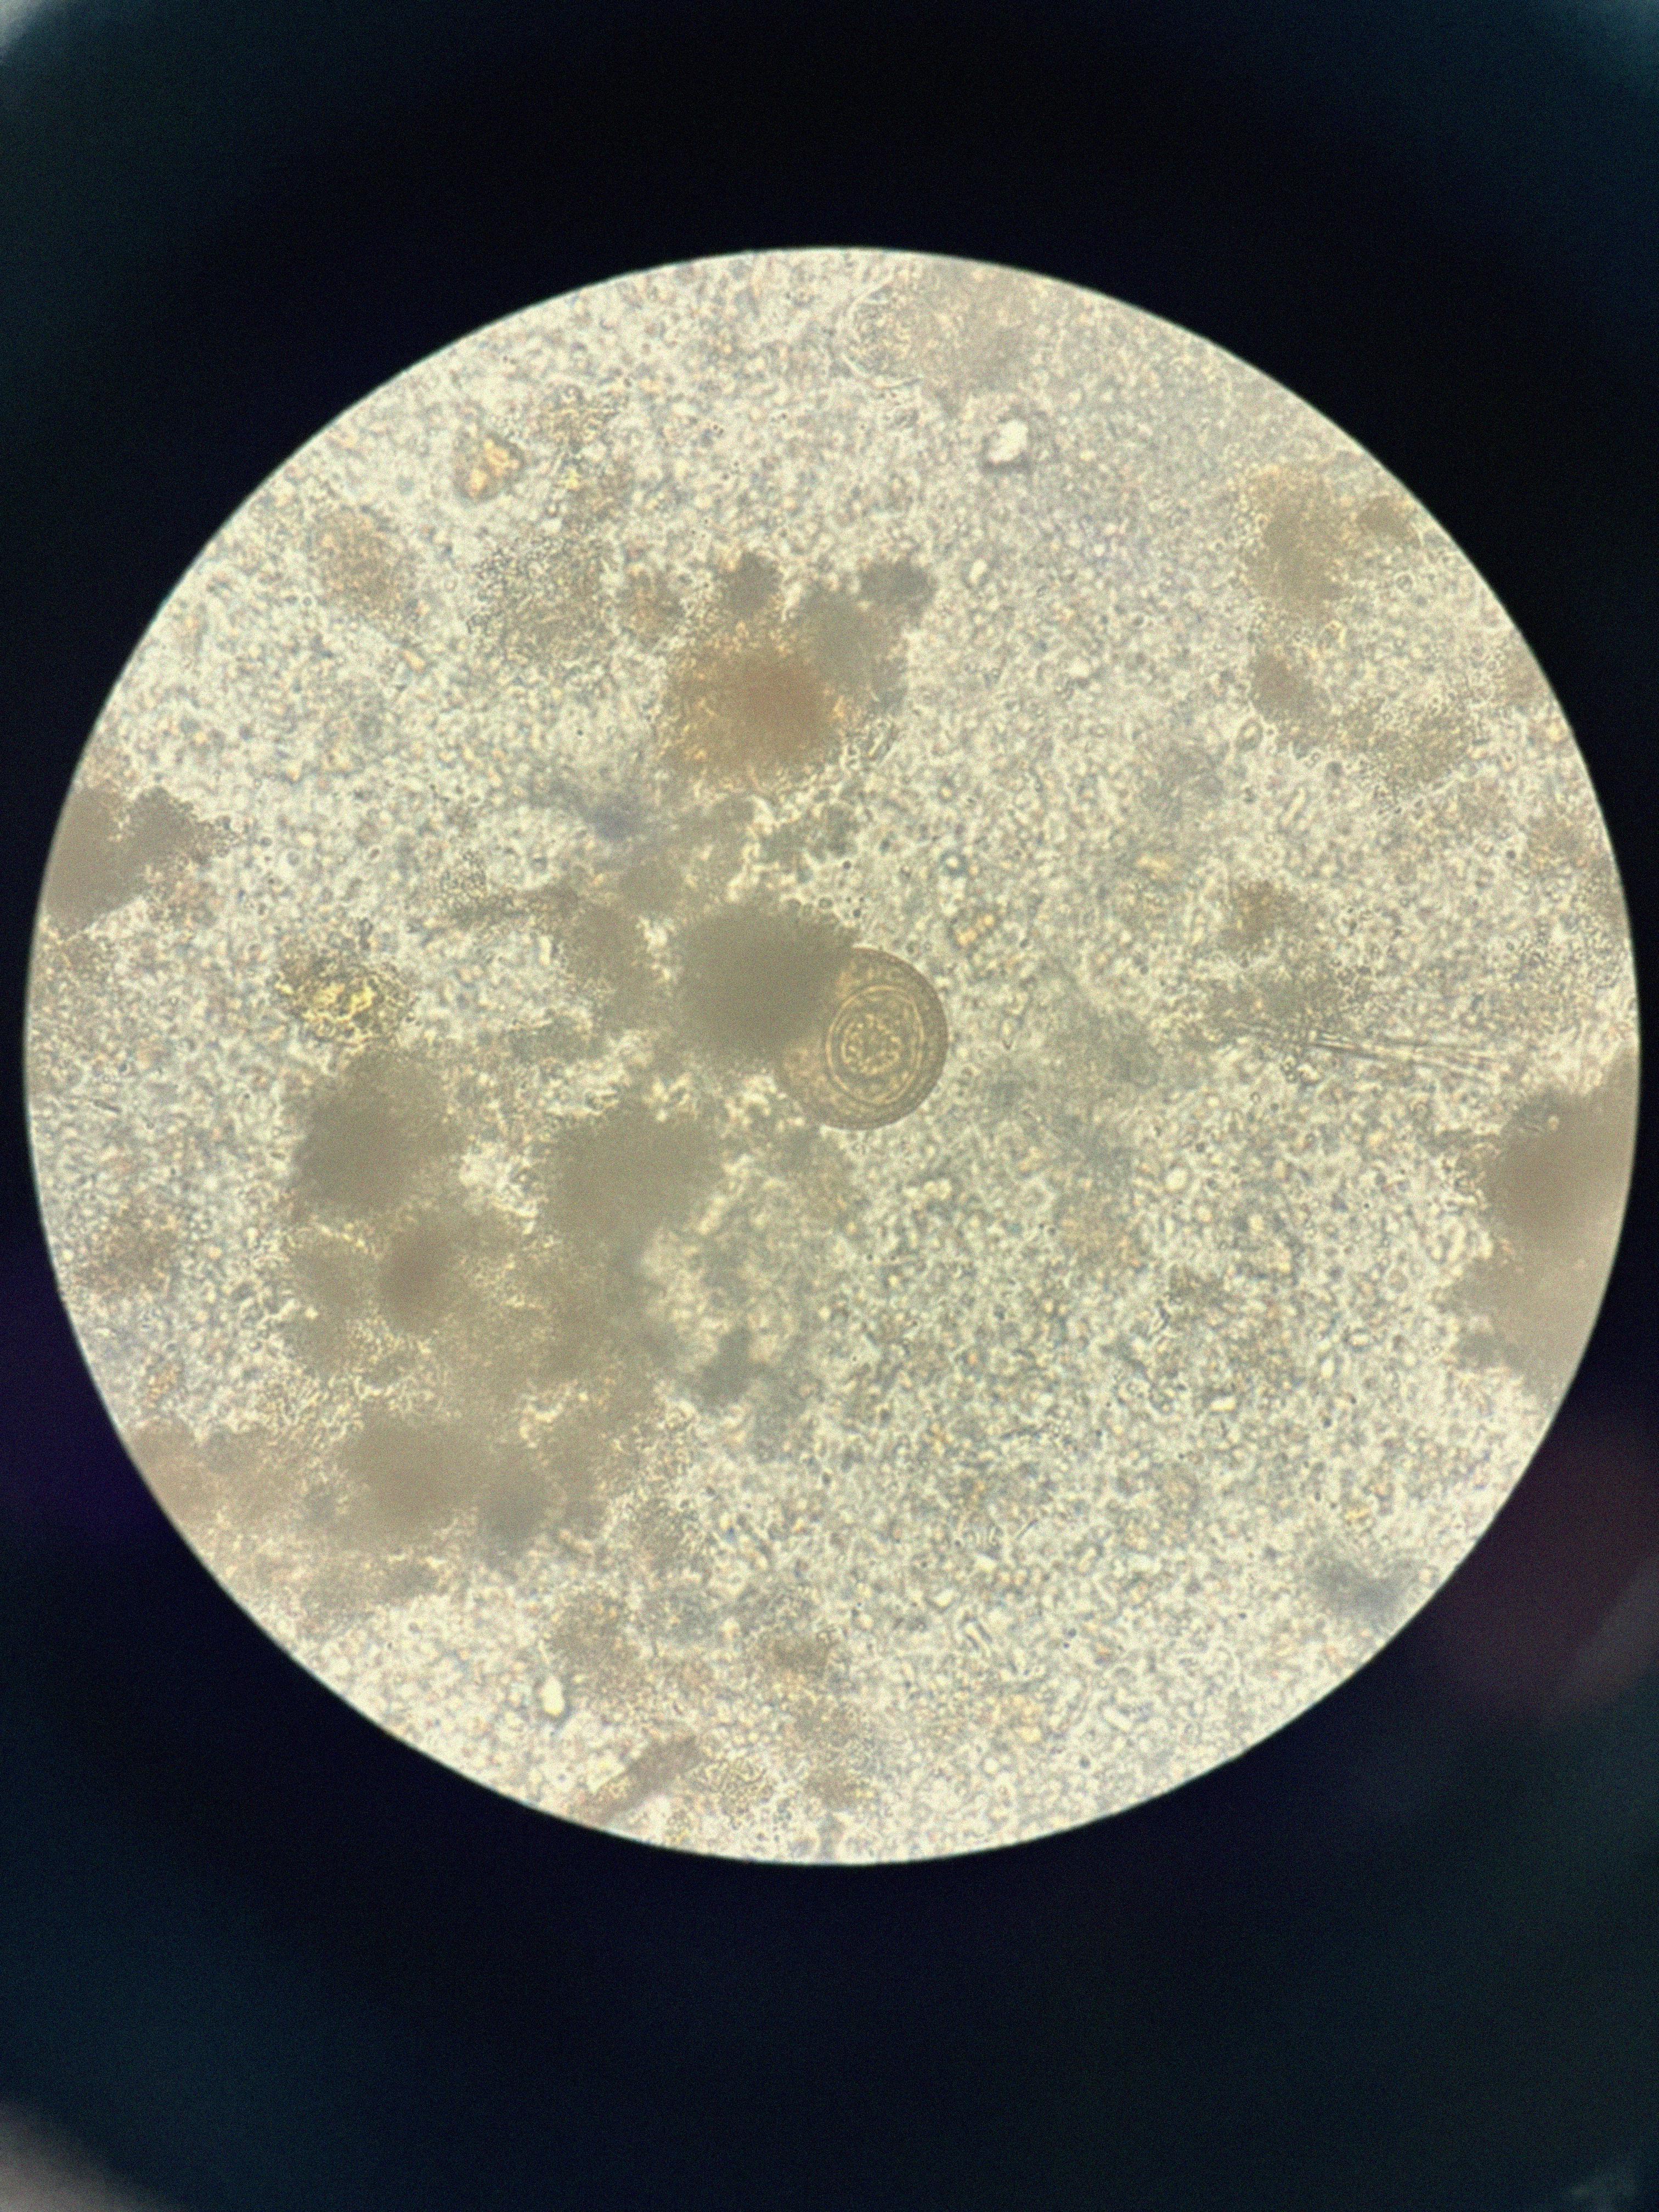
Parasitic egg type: Hymenolepis diminuta